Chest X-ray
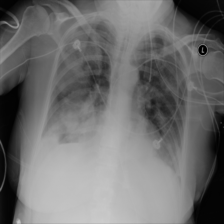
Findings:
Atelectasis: negative
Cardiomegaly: negative
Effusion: negative
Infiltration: negative
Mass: negative
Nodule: negative
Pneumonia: negative
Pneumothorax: negative
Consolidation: negative
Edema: negative
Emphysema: negative
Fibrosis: negative
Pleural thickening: negative
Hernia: negative